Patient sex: M
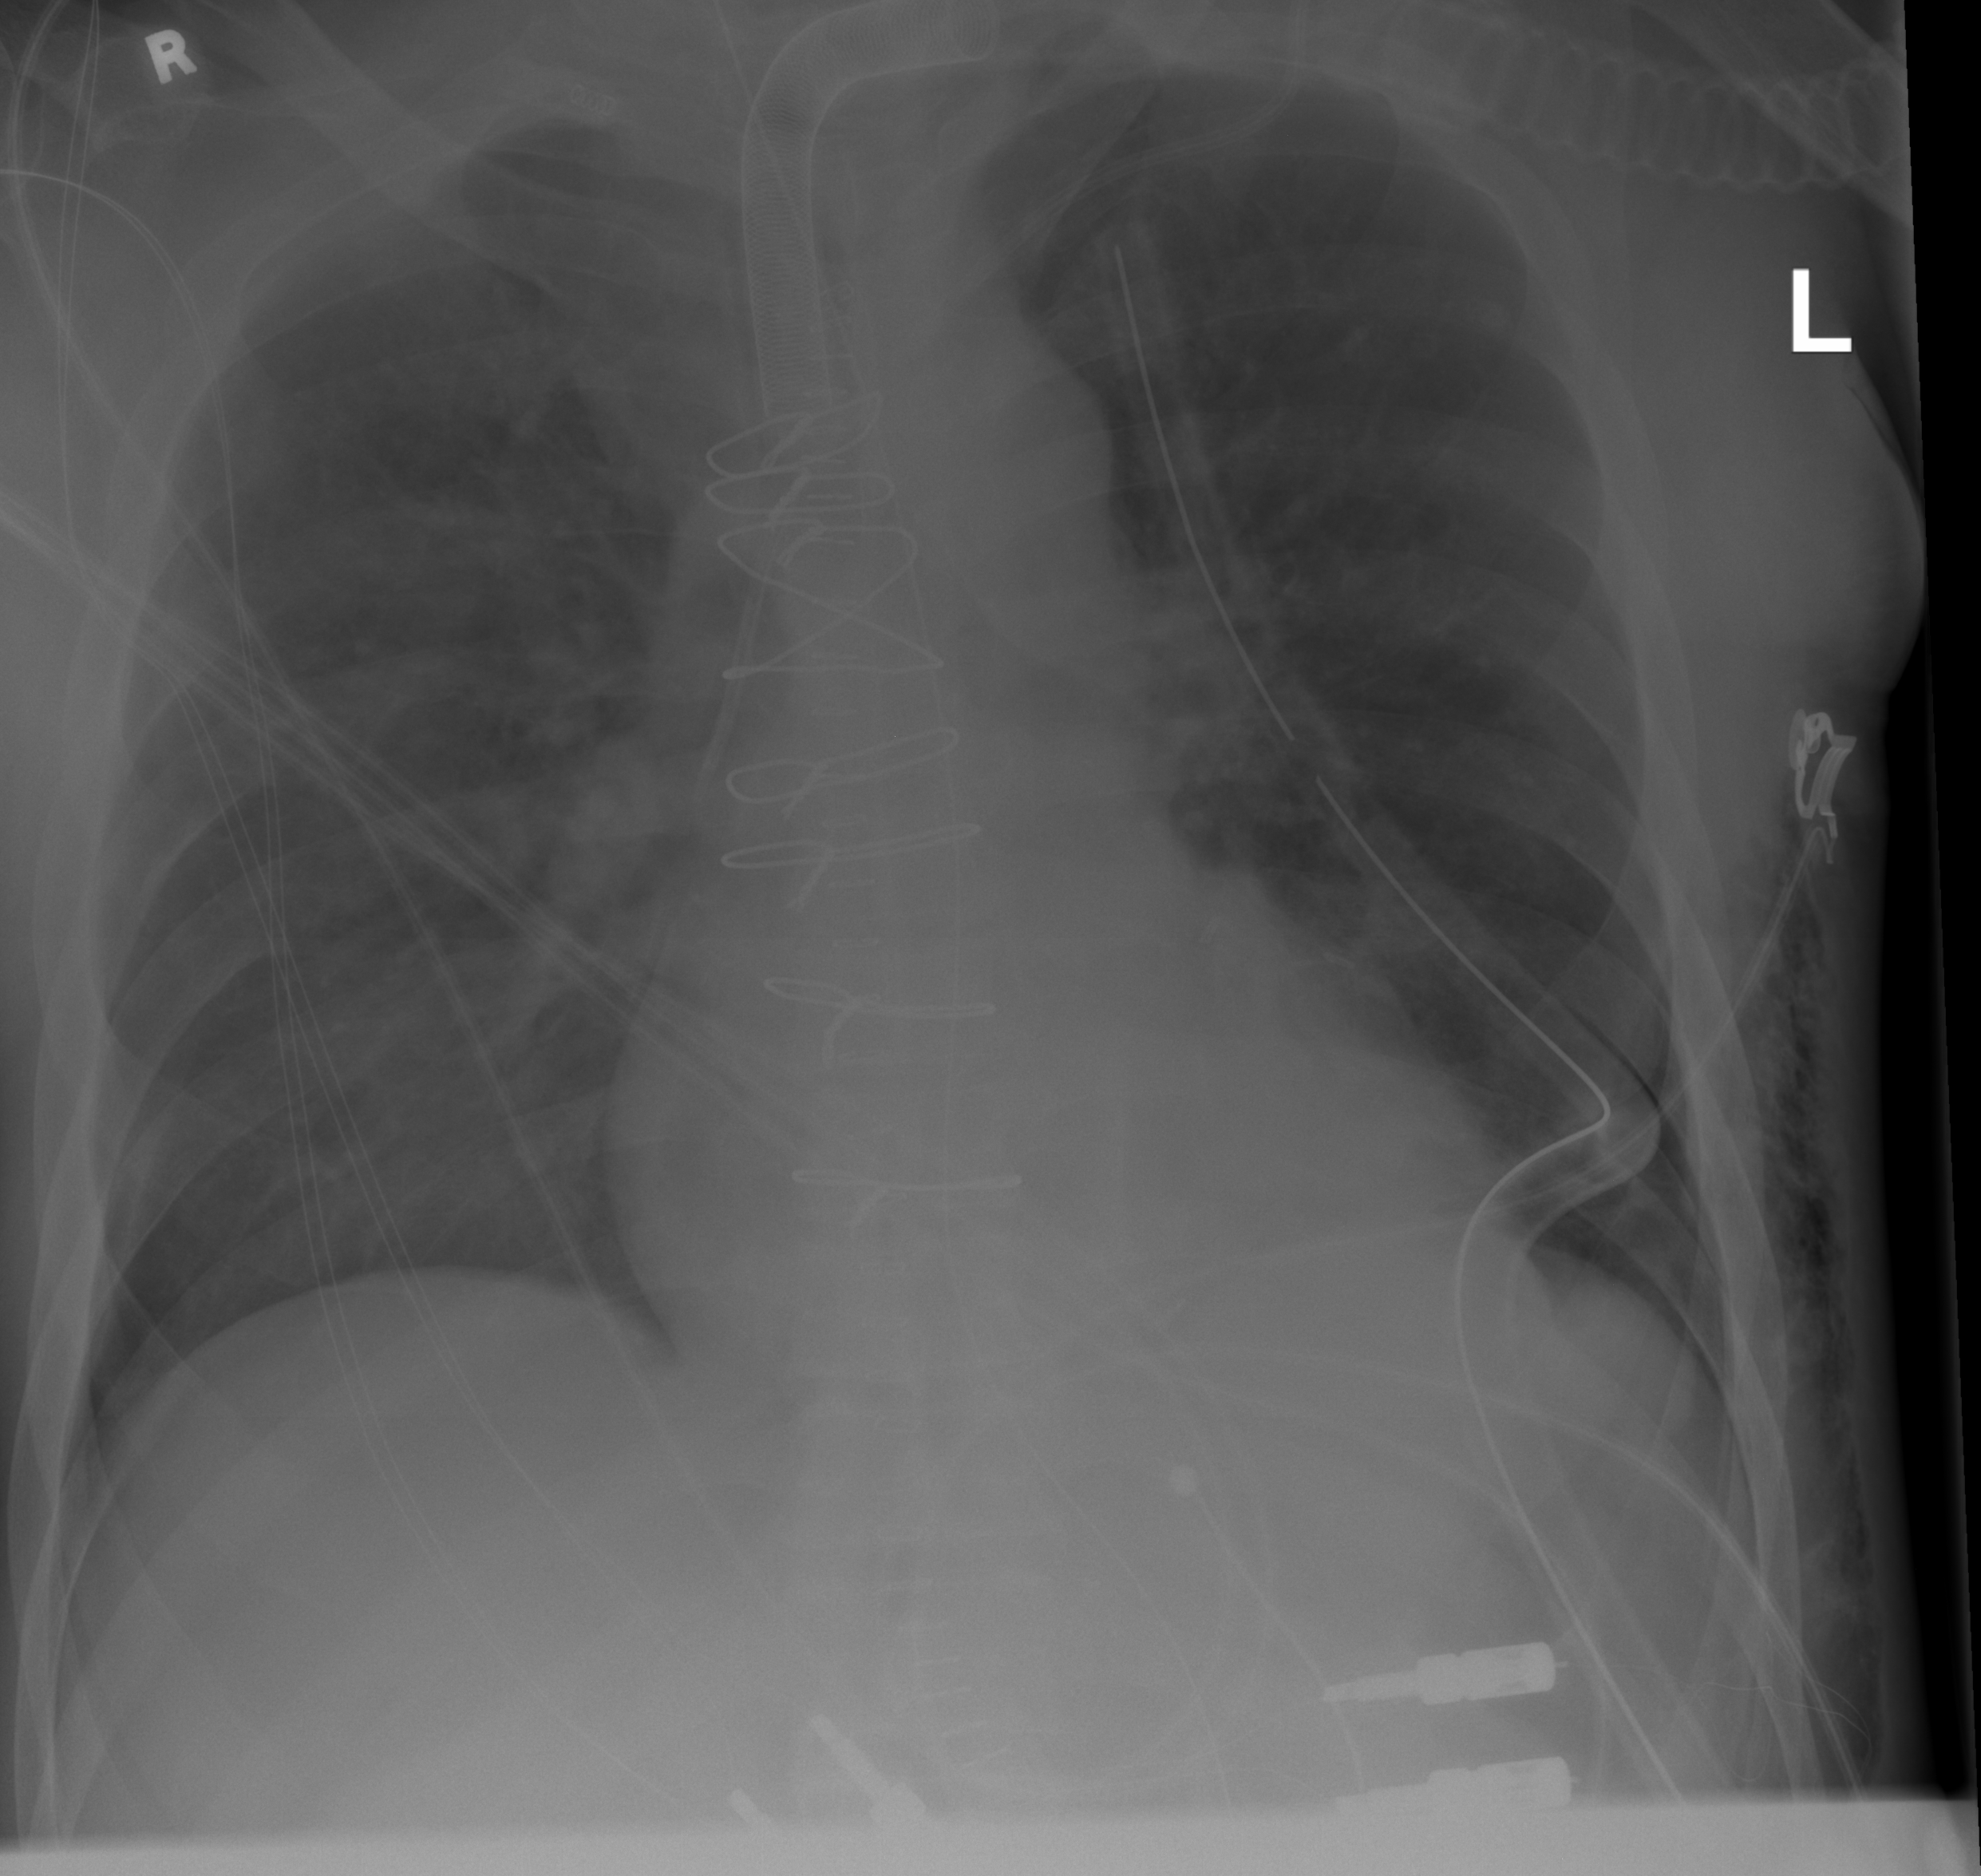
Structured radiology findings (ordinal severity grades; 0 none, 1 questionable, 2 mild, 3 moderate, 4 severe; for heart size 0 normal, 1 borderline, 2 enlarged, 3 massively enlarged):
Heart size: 0
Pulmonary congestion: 1
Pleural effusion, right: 0
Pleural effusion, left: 0
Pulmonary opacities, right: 2
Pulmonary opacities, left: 0
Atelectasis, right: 2
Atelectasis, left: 2